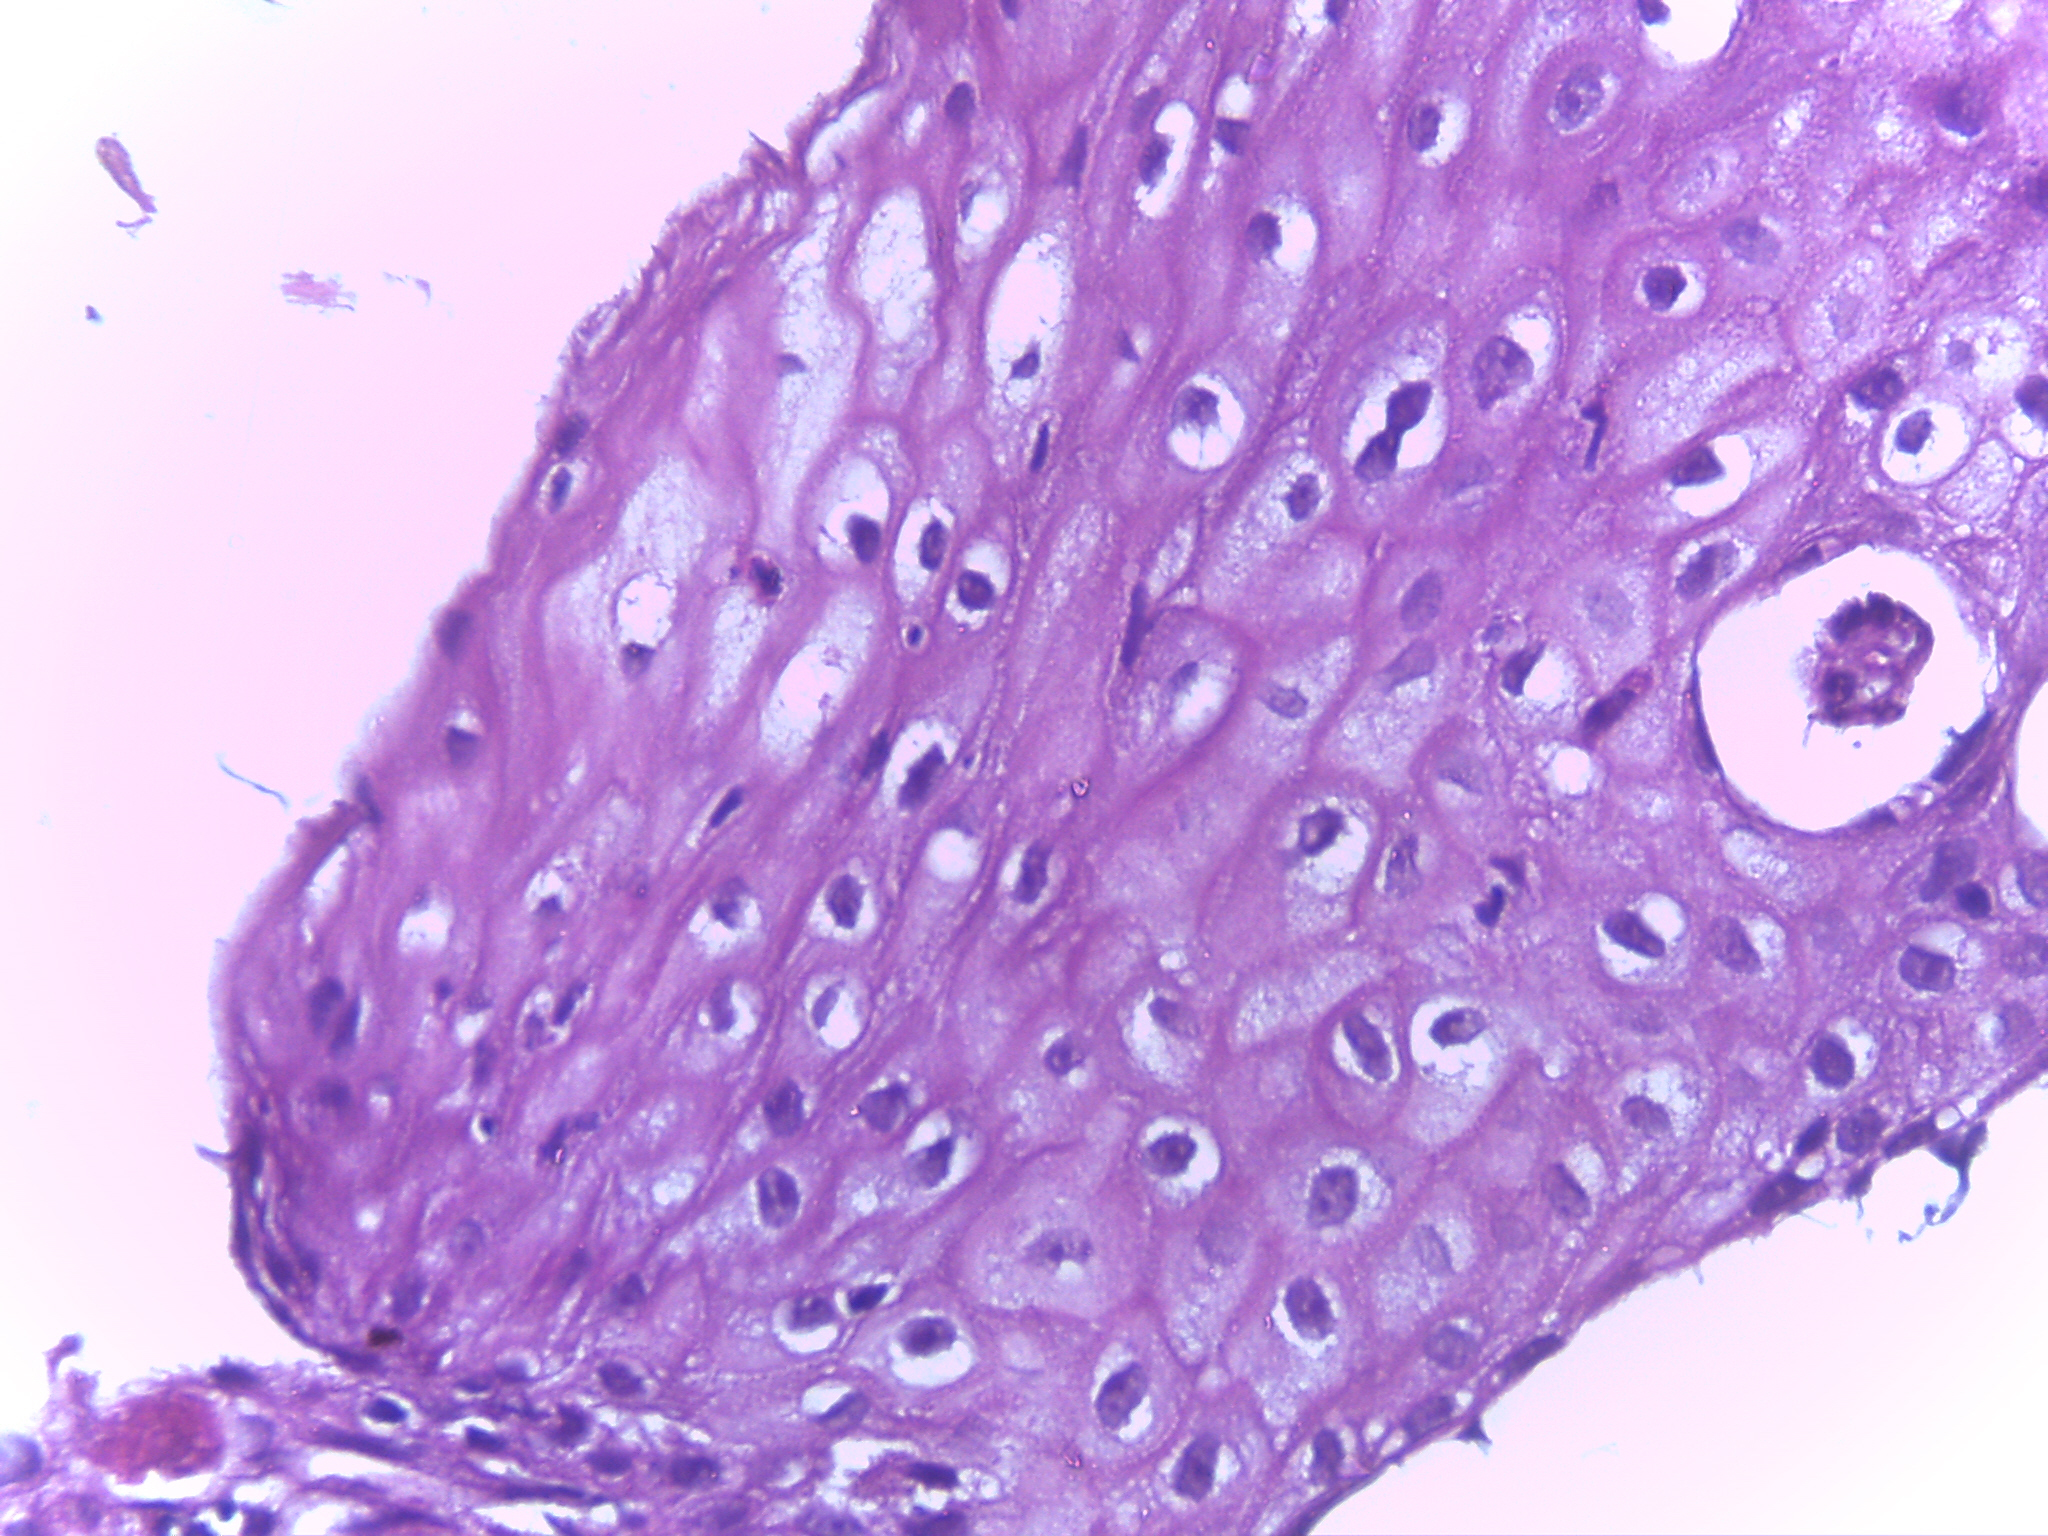
Diagnosis: Normal